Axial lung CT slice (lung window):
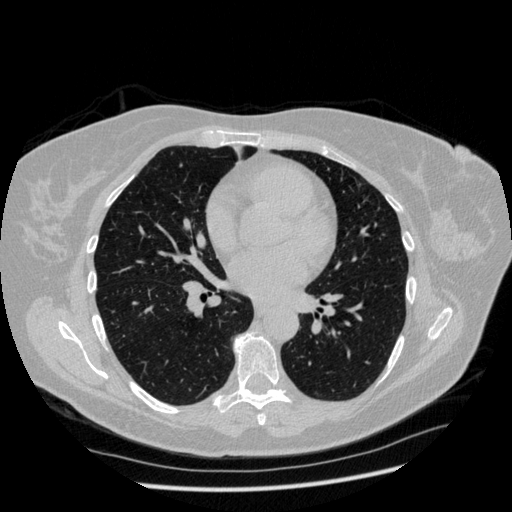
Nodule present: no